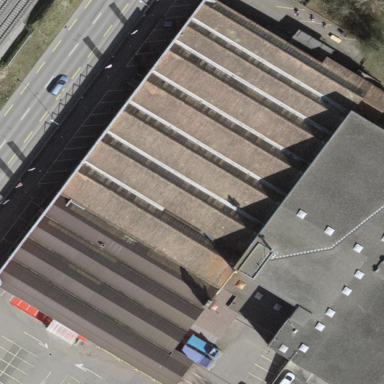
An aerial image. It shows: Commercial building.